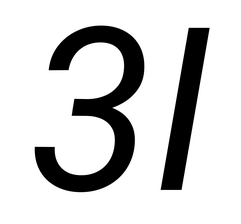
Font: Roboto-Italic_Italic